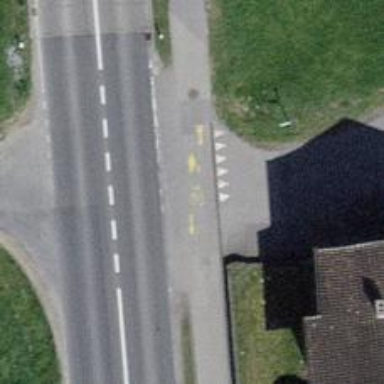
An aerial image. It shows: Unmarked road crossing.